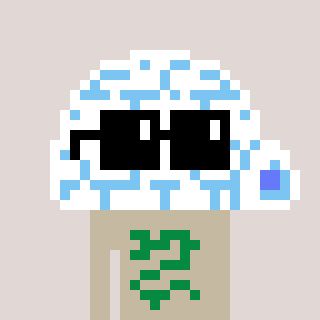
a pixel art character with square black sunglasses, a igloo-shaped head and a bege-colored body on a warm background